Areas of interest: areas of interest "Memorial Hall"
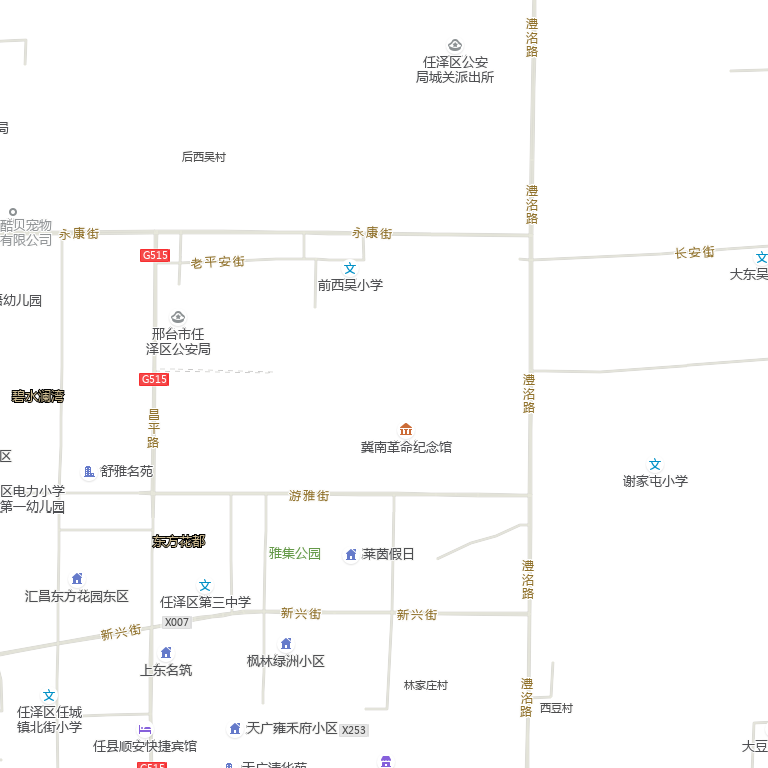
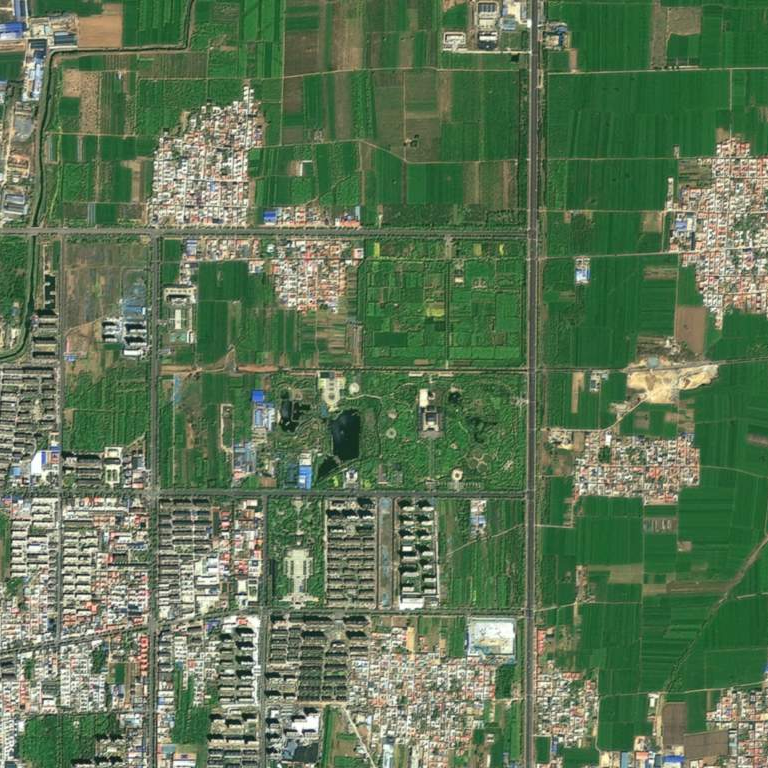